Interaction volume radius: 5 \u00c5
Interaction volume height: 10 \u00c5
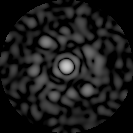
Disorder parameter: 0.8851